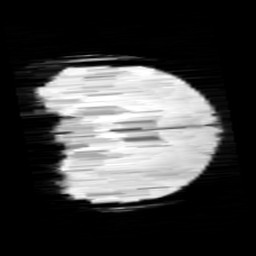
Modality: minIP
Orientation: coronal
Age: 11
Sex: female
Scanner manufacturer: siemens
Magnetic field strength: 3 T
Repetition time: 0.027 s
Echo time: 0.02 s